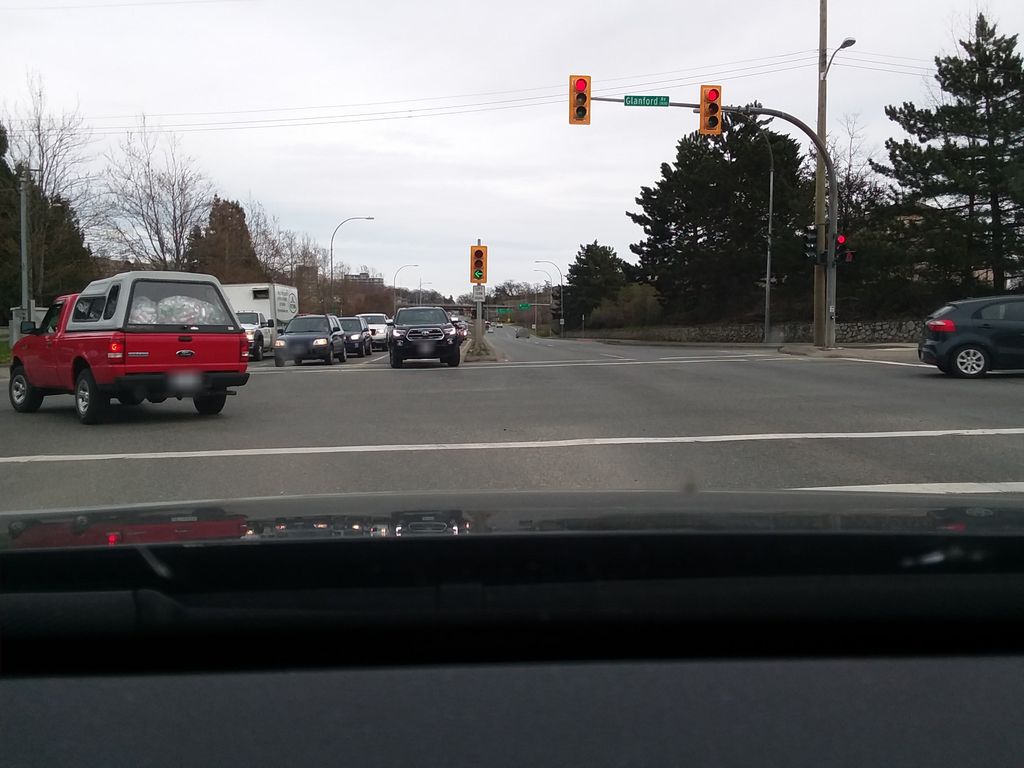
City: victoria